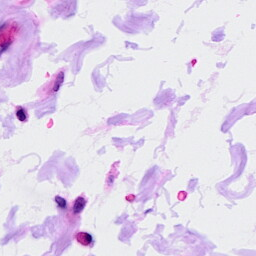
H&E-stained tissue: Ovarian